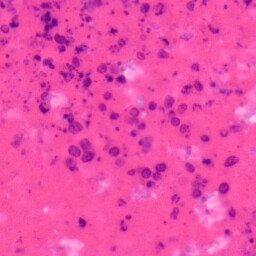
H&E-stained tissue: Colon